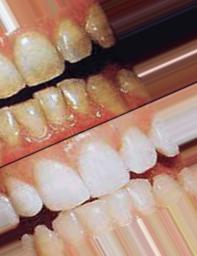
Condition: Tooth Discoloration